Field crop: maize
Growth stage: 1
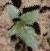
Species: datura